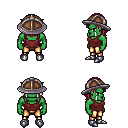
a pixel art fantasy rpg character, male body template, orc, green skin, maroon pirate shirt, gold greaves, ruby red long bangs hairstyle, chain helm, metal boots, four views (front, back, left, right), 2x2 character sprite sheet, small pixel art, hard edges, no anti-aliasing